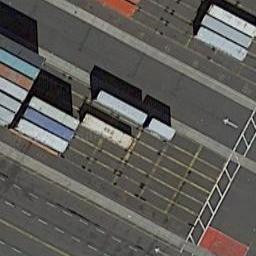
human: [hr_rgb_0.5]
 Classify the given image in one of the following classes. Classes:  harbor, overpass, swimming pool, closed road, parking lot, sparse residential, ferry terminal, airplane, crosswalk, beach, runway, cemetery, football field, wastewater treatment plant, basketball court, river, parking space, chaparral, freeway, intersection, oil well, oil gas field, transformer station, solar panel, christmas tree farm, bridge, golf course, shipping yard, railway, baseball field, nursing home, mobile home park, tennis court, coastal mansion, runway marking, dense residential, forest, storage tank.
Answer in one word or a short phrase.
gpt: shipping yard